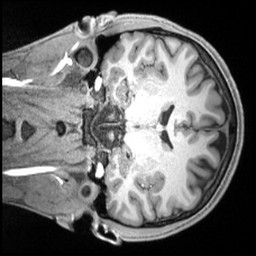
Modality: T1w
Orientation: coronal
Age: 23
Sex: male
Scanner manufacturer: siemens
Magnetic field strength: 3 T
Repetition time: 2.4 s
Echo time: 0.00226 s